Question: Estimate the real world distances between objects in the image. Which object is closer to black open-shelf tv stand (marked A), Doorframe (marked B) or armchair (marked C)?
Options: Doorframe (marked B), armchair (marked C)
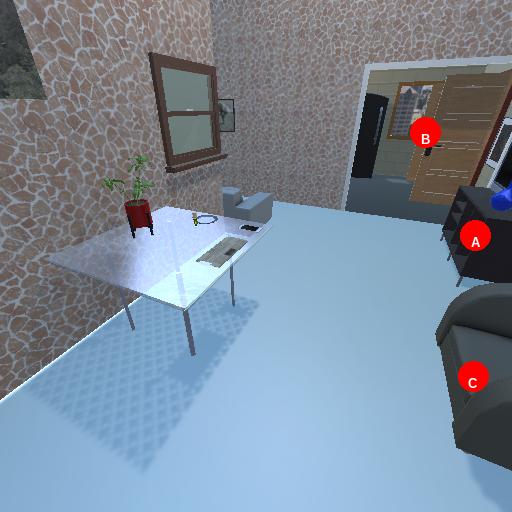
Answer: Doorframe (marked B)